Chest X-ray. View position: PA
Patient age: 66
Patient sex: F
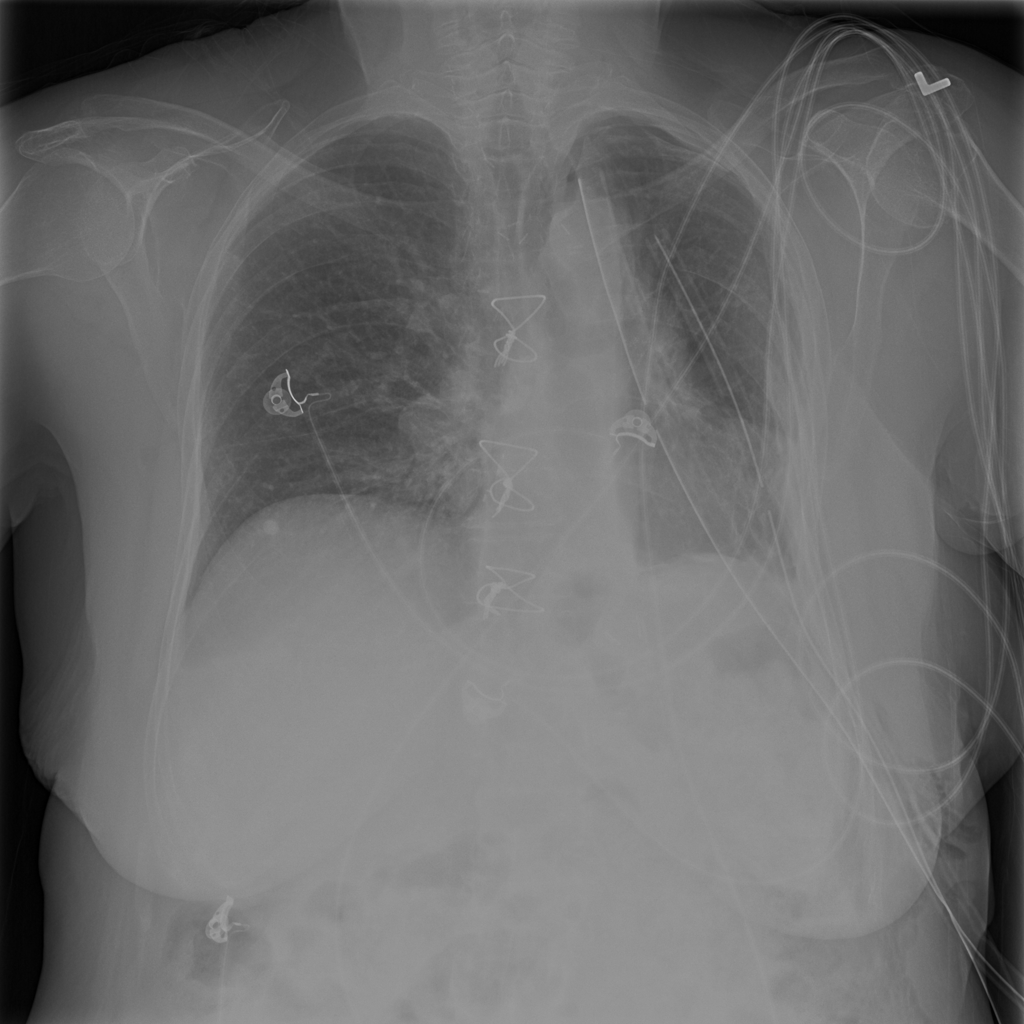
Finding: Pneumothorax